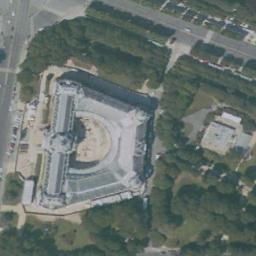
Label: palace